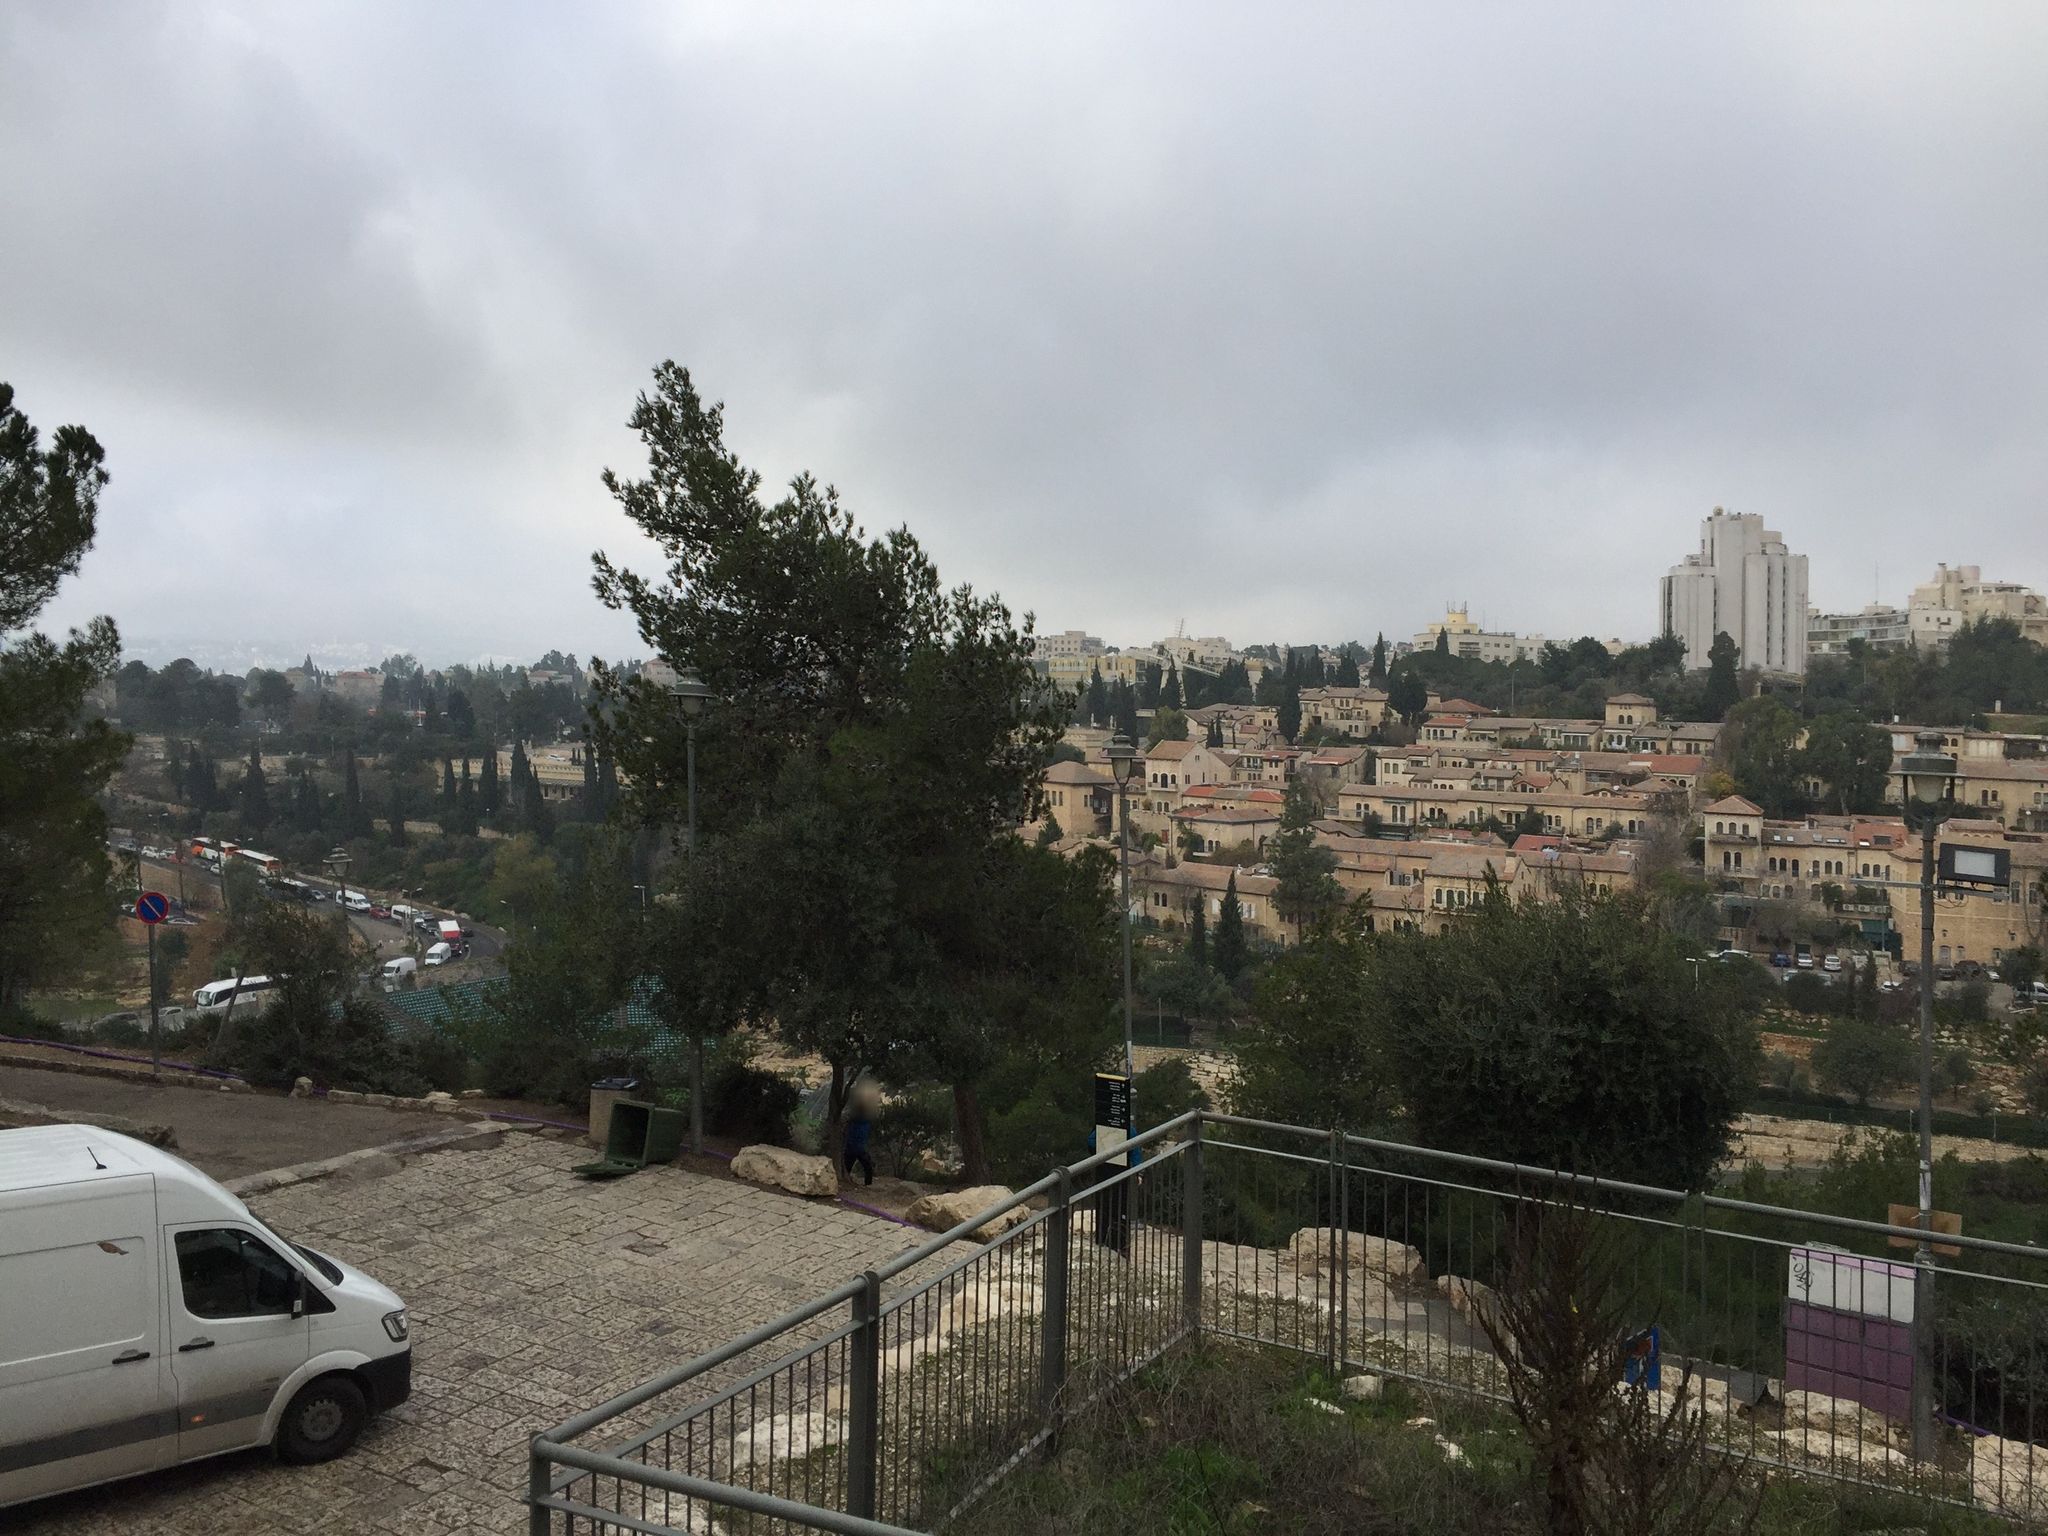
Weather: cloudy
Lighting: day
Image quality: good
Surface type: walking surface
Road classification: footway, service, steps
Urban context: urban centre
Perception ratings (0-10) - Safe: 4.71, Lively: 0.99, Beautiful: 6.65, Boring: 5.73, Depressing: 6.27, Wealthy: 6.03